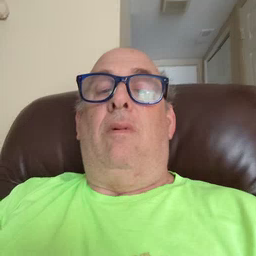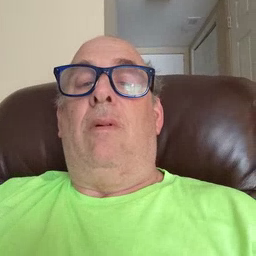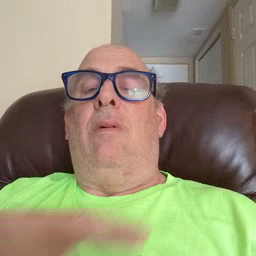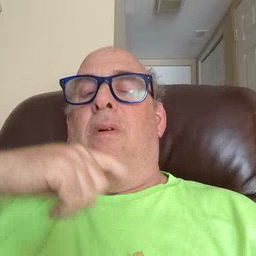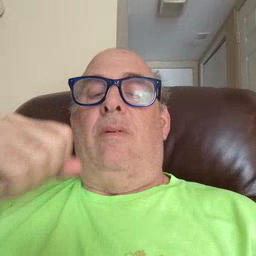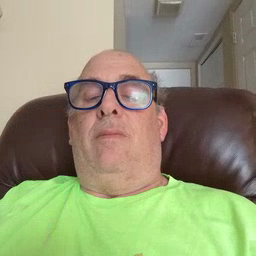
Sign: dry